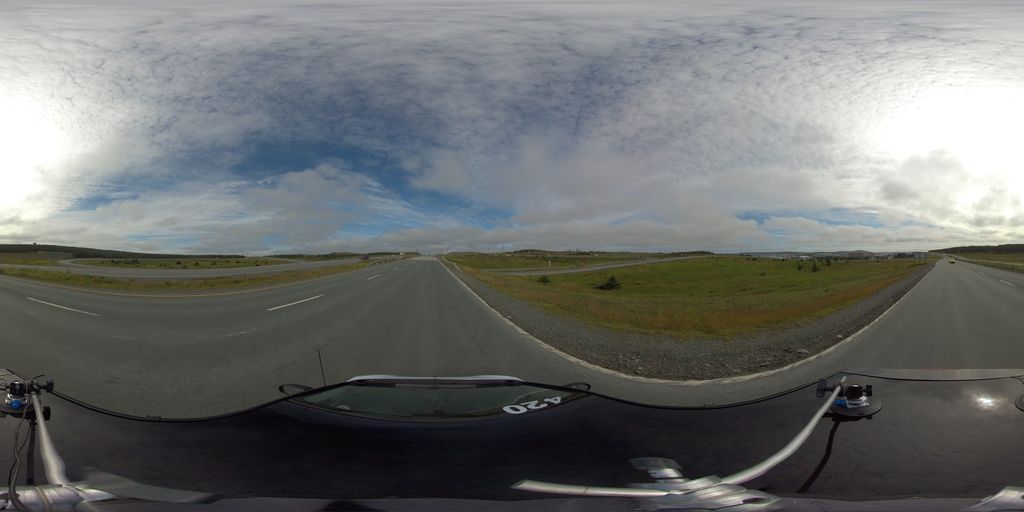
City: st_johns